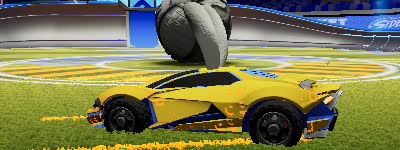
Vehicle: werewolf